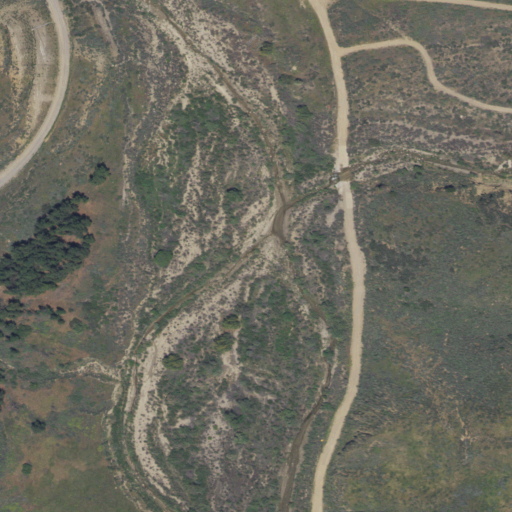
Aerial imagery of valley in California named Fish Canyon containing shrub, open development, and low intensity development